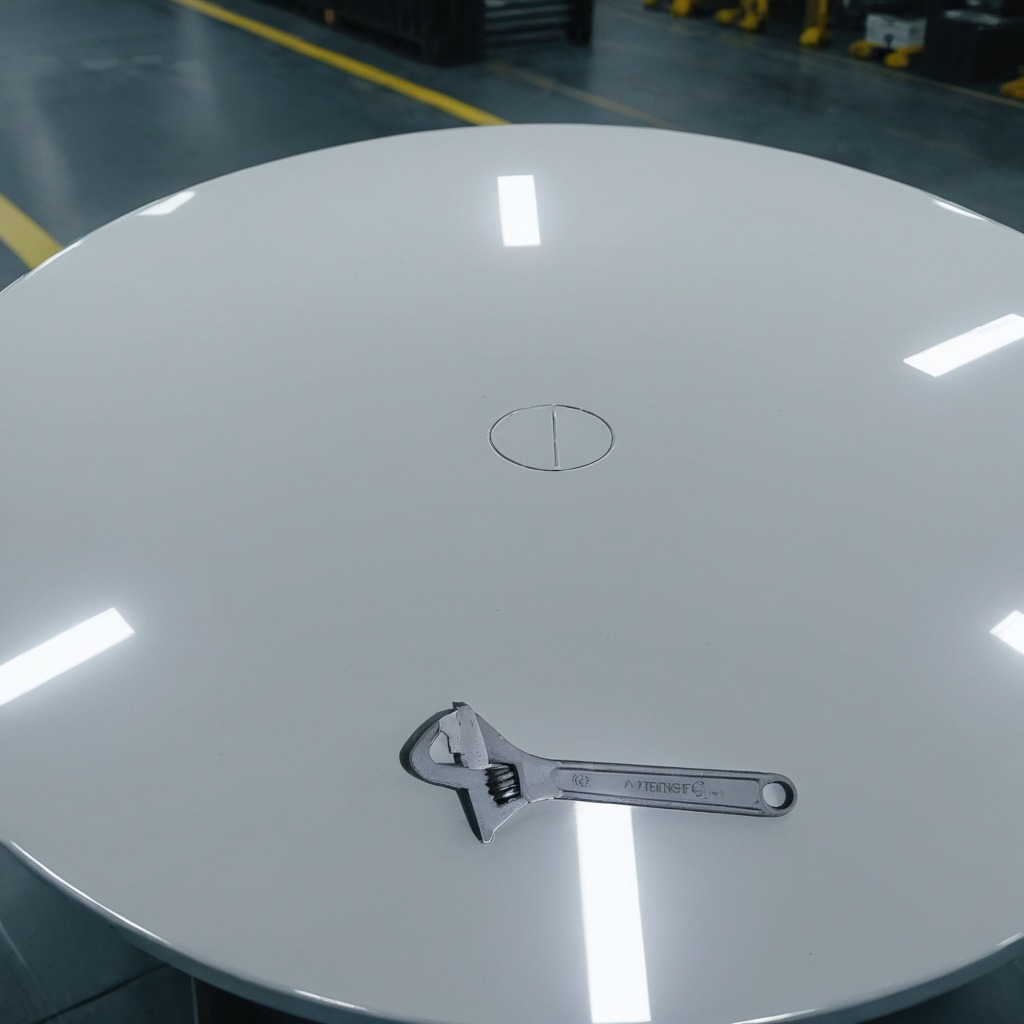
A wrench is lying on the table.